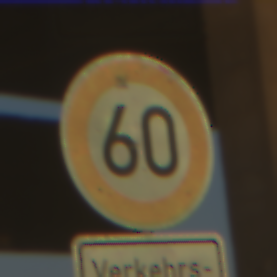
Verkehrszeichen: Geschwindigkeit60
Zusatzzeichen unten: HinweisGeaenderteVorfahrtVerkehrsfuehrungVerkehrsregelung2
Umgebung: Roofed, Suburban
Tageszeit: SunriseSunset
Wetter: Clear
Licht: Natural
Jahreszeit: NotSpecified
Kontrast: MediumContrast